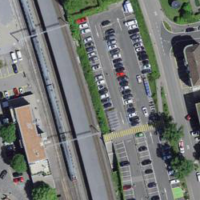
EUNIS habitat code: 57
Species observed at this site:
Medicago lupulina
Chaenorhinum minus
Cotinus coggygria
Ilex aquifolium
Portulaca oleracea